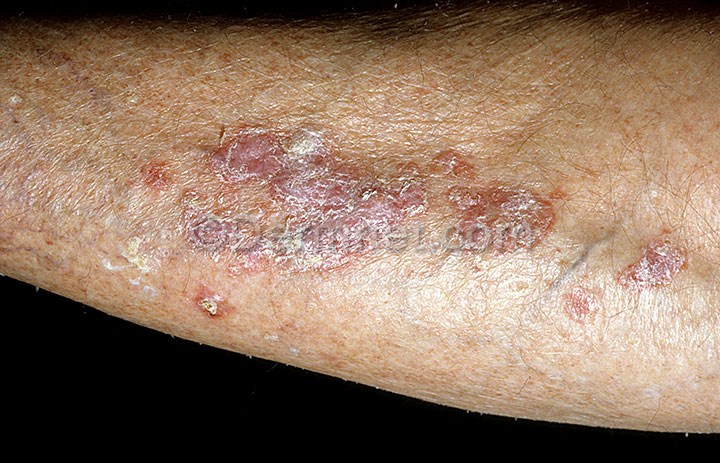
Disease: Actinic Keratosis Basal Cell Carcinoma and other Malignant Lesions